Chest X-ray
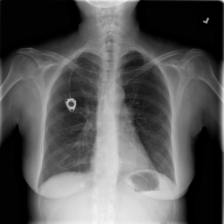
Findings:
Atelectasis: negative
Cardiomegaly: negative
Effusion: negative
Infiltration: negative
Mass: negative
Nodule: negative
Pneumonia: negative
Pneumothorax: negative
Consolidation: negative
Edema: negative
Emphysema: negative
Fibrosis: negative
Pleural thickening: negative
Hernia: negative